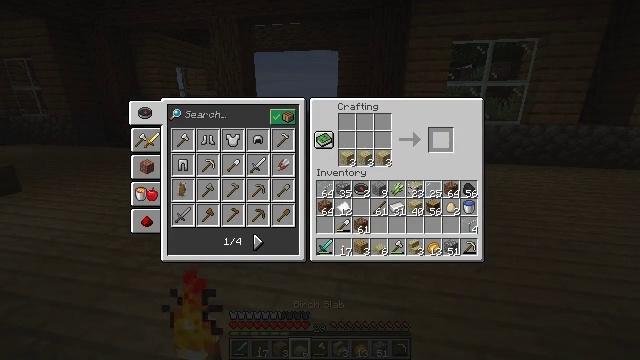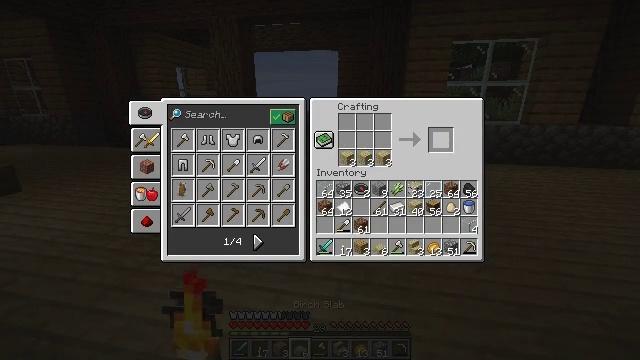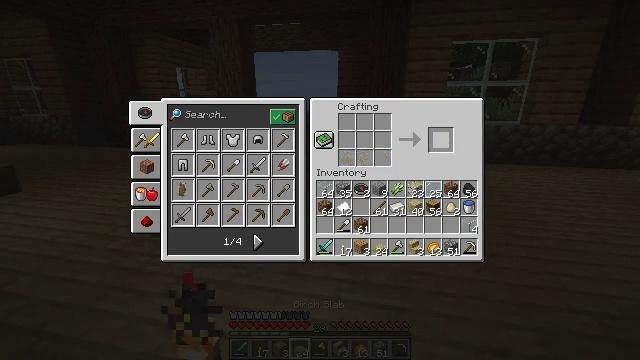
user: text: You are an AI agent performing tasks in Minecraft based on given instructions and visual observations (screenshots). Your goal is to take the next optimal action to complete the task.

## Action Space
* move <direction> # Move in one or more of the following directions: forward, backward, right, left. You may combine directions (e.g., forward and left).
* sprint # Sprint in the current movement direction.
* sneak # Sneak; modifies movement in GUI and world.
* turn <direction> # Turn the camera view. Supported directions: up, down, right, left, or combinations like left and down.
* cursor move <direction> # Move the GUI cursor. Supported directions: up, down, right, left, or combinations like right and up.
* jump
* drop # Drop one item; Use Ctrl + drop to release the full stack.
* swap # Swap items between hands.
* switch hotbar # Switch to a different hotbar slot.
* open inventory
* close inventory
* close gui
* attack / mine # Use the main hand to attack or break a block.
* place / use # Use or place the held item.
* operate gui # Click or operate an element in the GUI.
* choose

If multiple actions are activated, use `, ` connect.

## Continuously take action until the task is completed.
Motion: motion action
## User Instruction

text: Produce birch slabs with birch planks at the crafting table.
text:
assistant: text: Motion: sneak
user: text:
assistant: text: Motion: sneak
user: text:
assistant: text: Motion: sneak